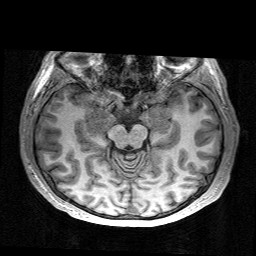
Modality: T1w
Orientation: coronal
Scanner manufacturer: siemens
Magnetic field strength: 3 T
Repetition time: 2.53 s
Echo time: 0.00267 s